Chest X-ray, PA view. Patient: 72 years old, sex M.
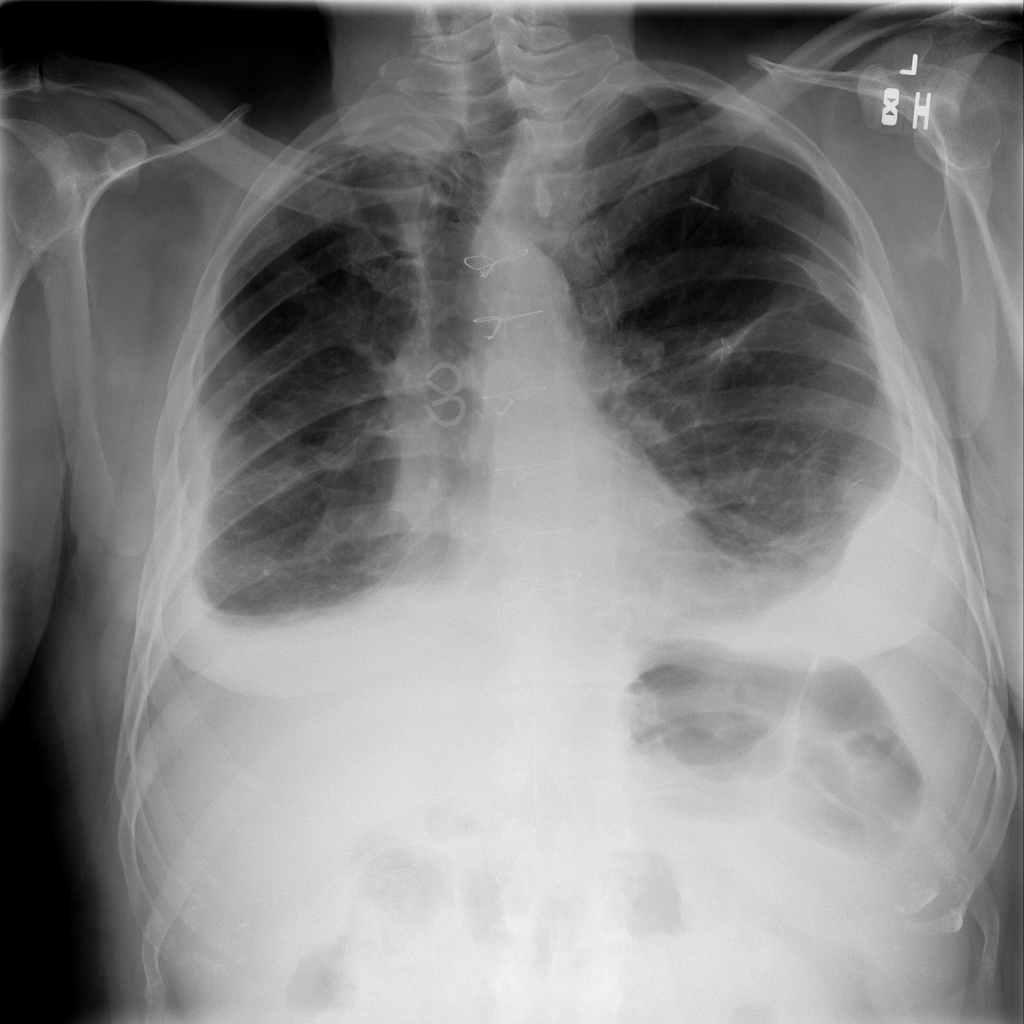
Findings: No Finding